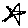
Label: star